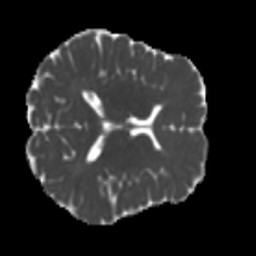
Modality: MD
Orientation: axial
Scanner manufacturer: siemens
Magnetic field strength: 3 T
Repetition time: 4 s
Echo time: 0.0594 s